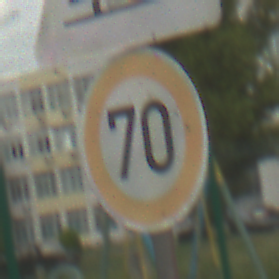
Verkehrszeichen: Geschwindigkeit70
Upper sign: SplittSchotter
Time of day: MorningAfternoon
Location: Outdoor (Suburban)
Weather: PartlyCloudy
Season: NotSpecified
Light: Natural